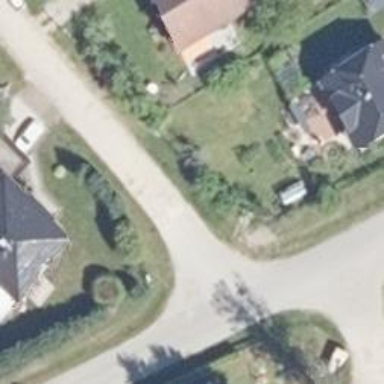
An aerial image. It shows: Asphalt road in residential area.